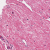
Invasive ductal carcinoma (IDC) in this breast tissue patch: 0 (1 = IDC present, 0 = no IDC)